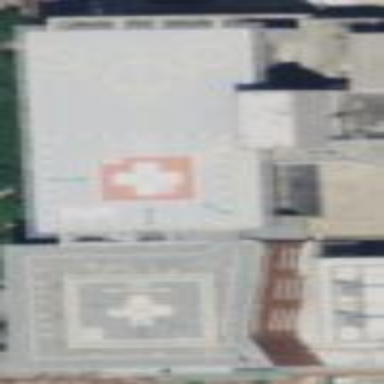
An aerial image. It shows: Healthcare facility identified as hospital.